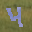
Label: 4